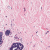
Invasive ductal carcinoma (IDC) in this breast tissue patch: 0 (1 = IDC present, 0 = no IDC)